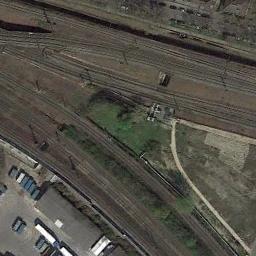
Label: railway